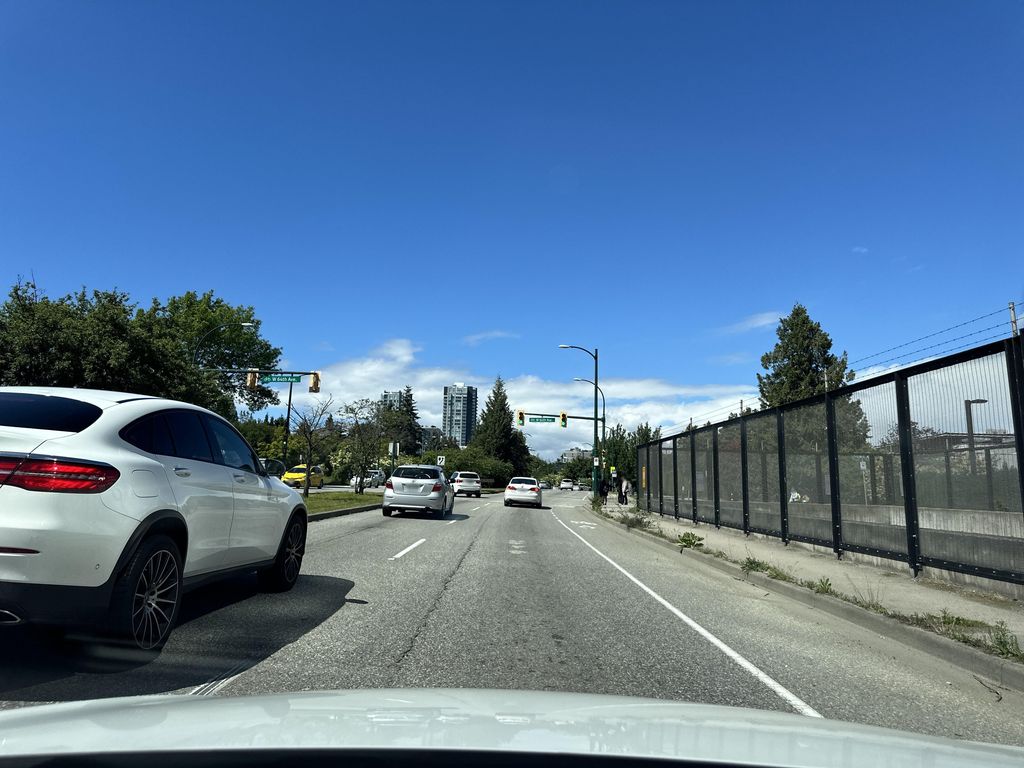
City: vancouver